Question: I use the Open Resource Window (Command-Shift-R) in Flash Builder and it saves me a lot of time. But I can't seem to get it to work with my projects xml files. I know this has been working on previous projects ut I can't find any settings for this.

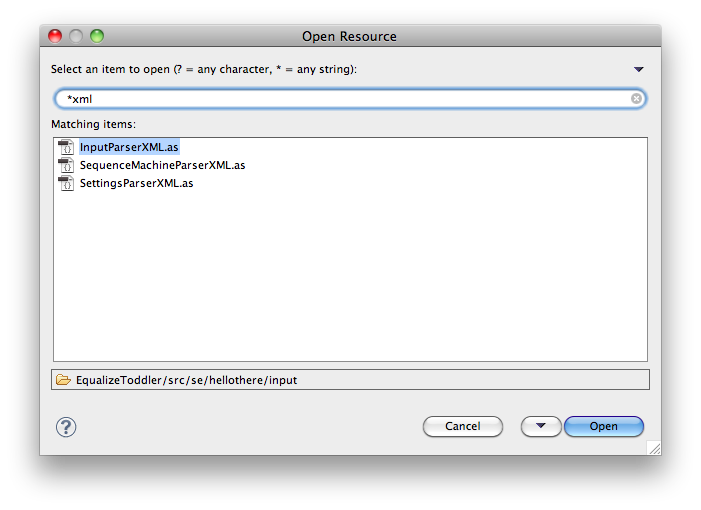
Answer: I found the answer myself. The Open resource window did not show "derived files". Problem solved.